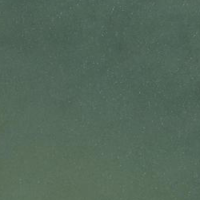
EUNIS habitat code: 14
Species observed at this site:
Cygnus olor